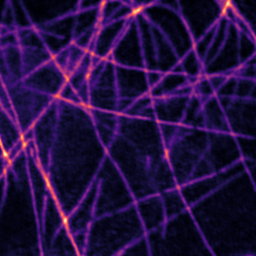
Label: Super-resolution Microtubules image